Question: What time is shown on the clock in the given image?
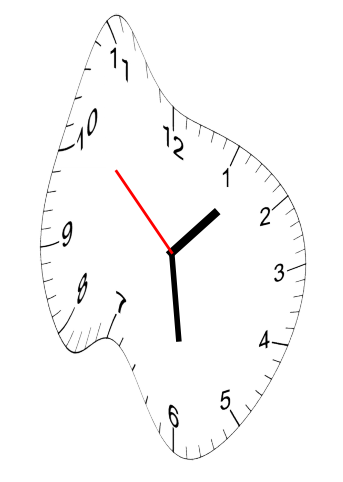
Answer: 01:28:52